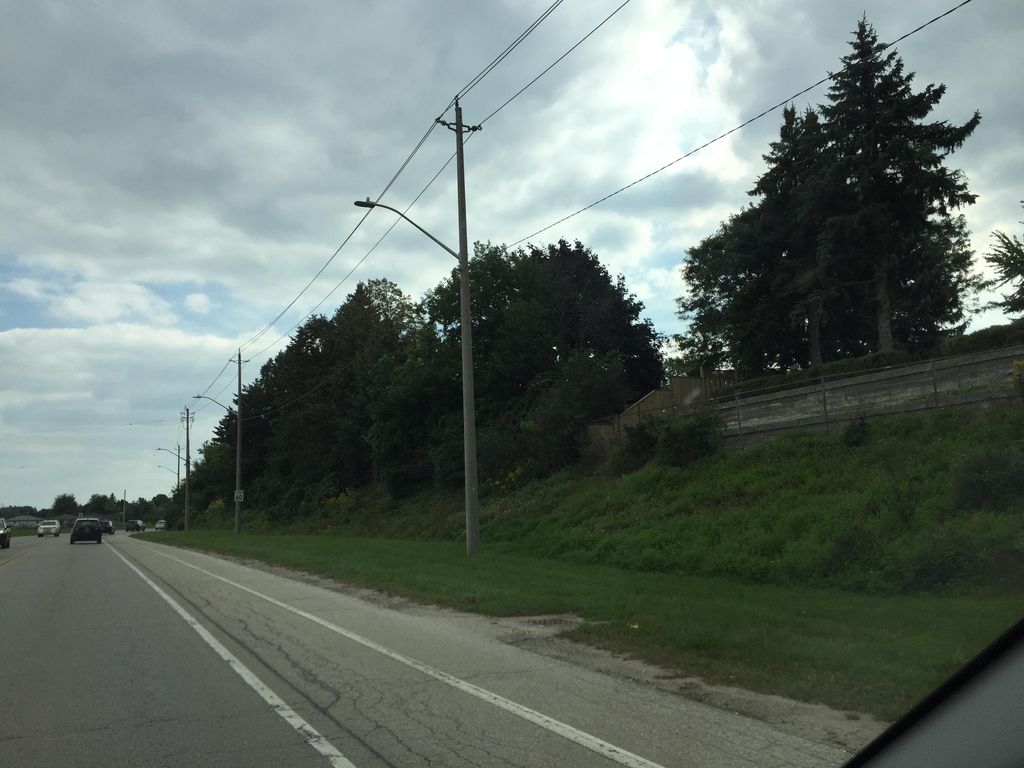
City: kitchener-waterloo